Question: I need to pass in a nullable int type (passed in as an OPTIONAL param, sometimes it's defined, sometimes it's not...) into an INSERT INTO command in C# via paramters. Below is a screenshot of my code.
Here is the offending line of code, truncated for clarity...
'''
public void WriteCustomColumns(... int? parentPlacementId = null)
{
command.Parameters["@ParentPlacementId"].Value = (parentPlacementId == null ? System.Data.SqlTypes.SqlInt32.Null.Value : parentPlacementId);
'''

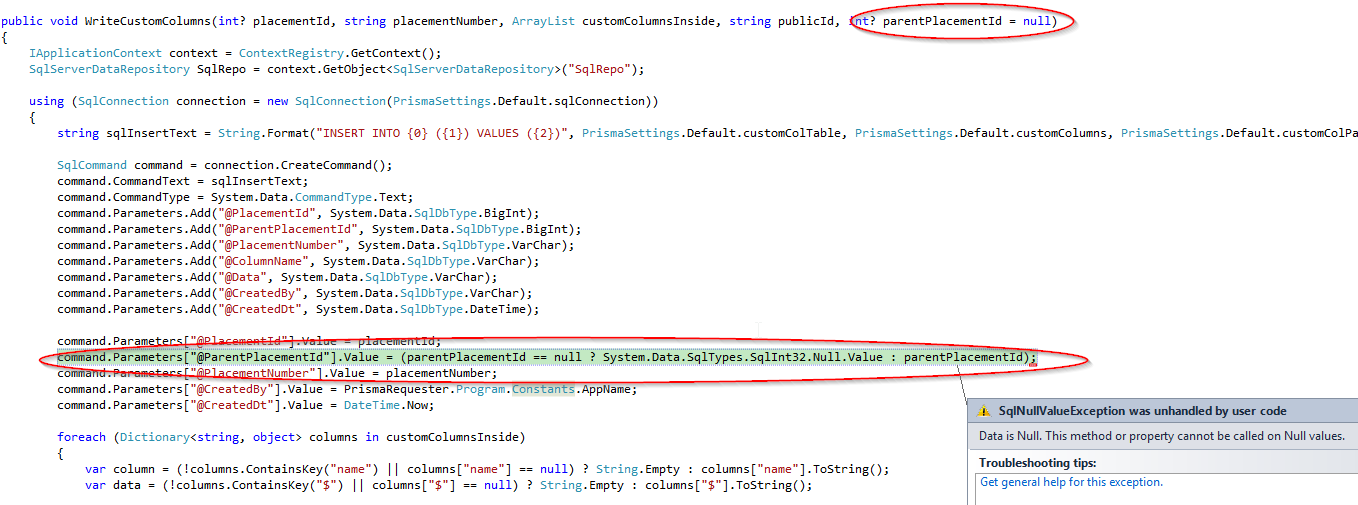
Answer: Try to not use the conditional operator
'''
SqlParameter p = command.Parameters.Add("@ParentPlacementId", SqlDbType.BigInt);
if(parentPlacementId.HasValue)
p.Value = parentPlacementId;
else
p.Value = DBNull.Value;
'''
As a possible alternative (not recommended)
'''
command.Parameters["@ParentPlacementId"].Value =
(parentPlacementId.HasValue ? (object)parentPlacementId.Value : (object)DBNull.Value);
'''